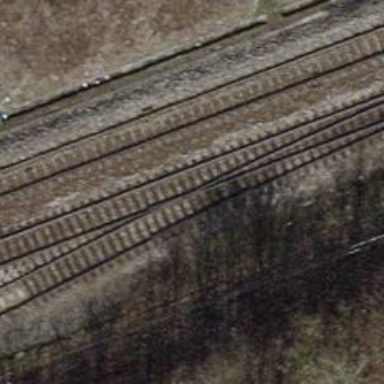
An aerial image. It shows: Railway siding with one electrified track and contact line.